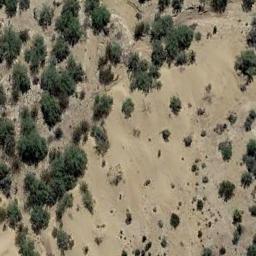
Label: chaparral